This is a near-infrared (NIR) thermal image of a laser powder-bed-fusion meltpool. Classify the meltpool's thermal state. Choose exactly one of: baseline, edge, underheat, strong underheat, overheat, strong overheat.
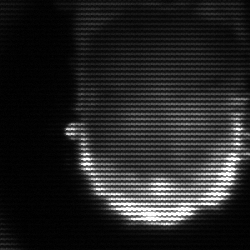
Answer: baseline